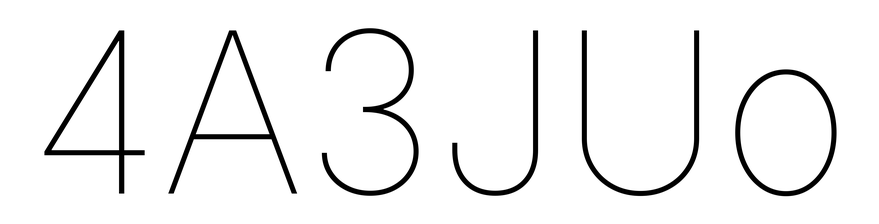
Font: Inter_Thin